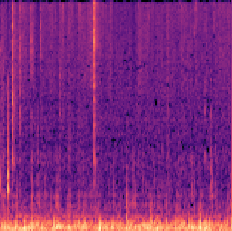
Sound class: Fire crackling